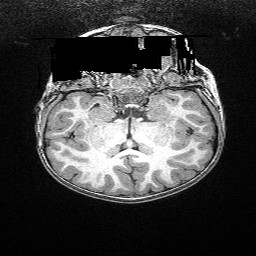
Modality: T1w
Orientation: sagittal